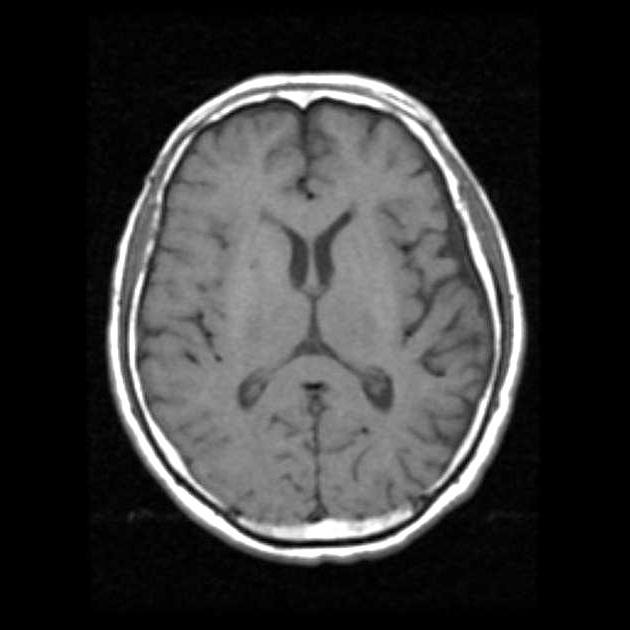
Label: notumor